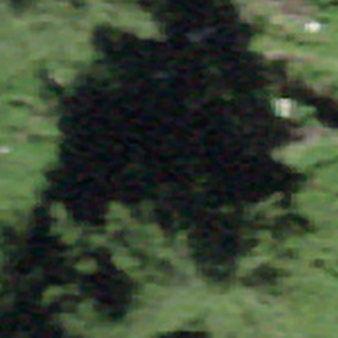
Label: other